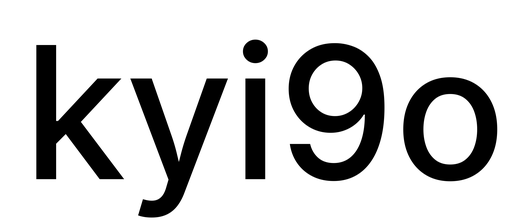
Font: Inter_Medium